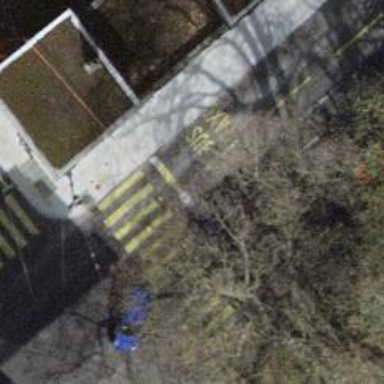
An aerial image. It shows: Road crossing with traffic signals.